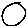
Label: circle